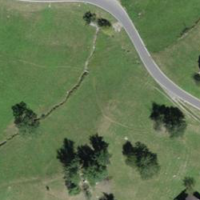
EUNIS habitat code: 24
Species observed at this site:
Coenonympha pamphilus
Pyrausta aurata